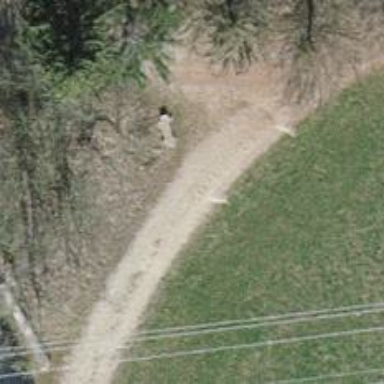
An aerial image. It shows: Brown bench in the vicinity.